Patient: sex M, age 44
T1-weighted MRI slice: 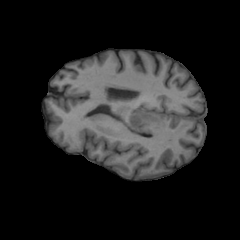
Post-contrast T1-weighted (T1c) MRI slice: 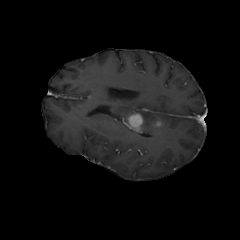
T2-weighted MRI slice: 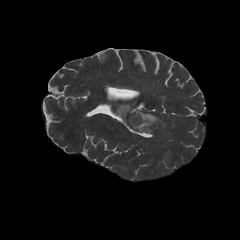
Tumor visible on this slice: yes
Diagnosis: Glioblastoma, IDH-wildtype
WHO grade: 4